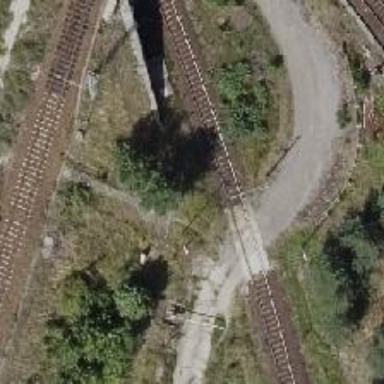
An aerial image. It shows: Railway level crossing.